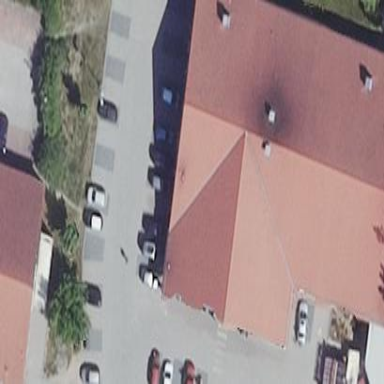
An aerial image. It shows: Retail building.